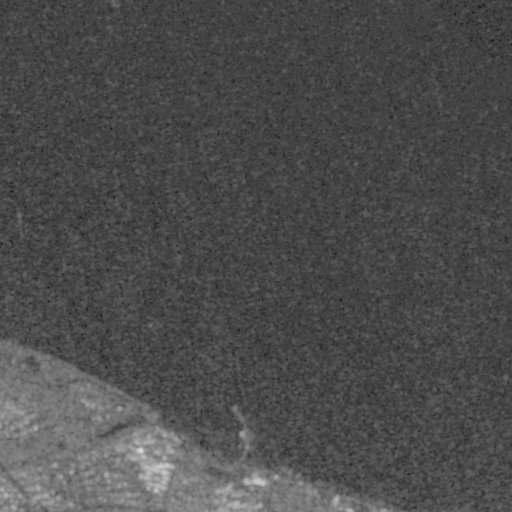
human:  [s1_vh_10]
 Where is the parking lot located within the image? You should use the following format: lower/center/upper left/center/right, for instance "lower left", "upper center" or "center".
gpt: The parking lot is located in the lower left of the image.
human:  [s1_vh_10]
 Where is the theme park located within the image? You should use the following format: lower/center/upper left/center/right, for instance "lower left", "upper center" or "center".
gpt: The theme park is located in the lower right of the image.
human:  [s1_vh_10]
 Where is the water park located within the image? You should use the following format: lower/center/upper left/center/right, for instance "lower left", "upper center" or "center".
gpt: The water park is located in the lower right of the image.
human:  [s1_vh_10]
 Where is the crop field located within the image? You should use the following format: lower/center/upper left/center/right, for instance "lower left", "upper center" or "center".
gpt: There is no crop field in the image.

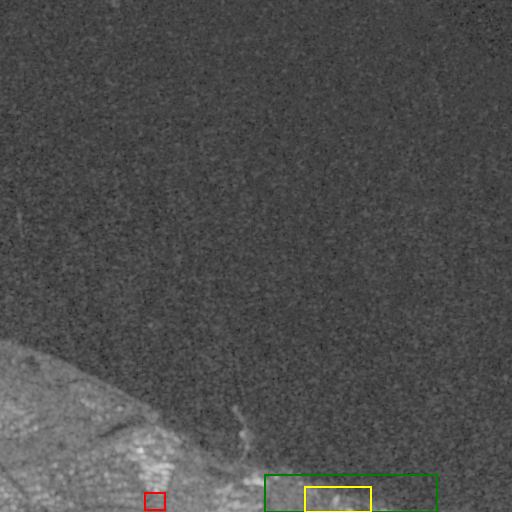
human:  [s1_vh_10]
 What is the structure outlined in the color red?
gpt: The structure outlined in red is a parking lot.
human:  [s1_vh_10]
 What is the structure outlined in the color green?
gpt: The structure outlined in green is a theme park.
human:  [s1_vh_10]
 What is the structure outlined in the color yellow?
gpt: The structure outlined in yellow is a water park.
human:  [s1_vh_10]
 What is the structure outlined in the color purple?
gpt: There is no purple outline.